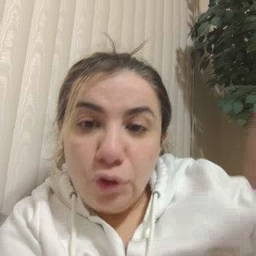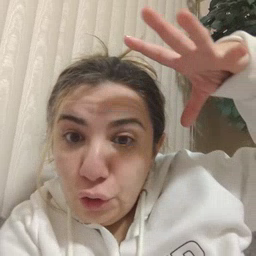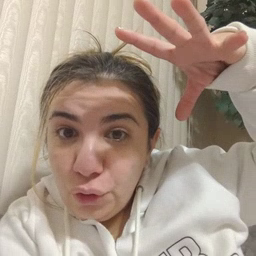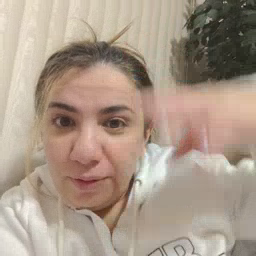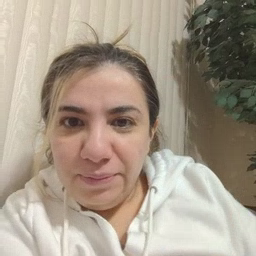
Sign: lamp